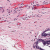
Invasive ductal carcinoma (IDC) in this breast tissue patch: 0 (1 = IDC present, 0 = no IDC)